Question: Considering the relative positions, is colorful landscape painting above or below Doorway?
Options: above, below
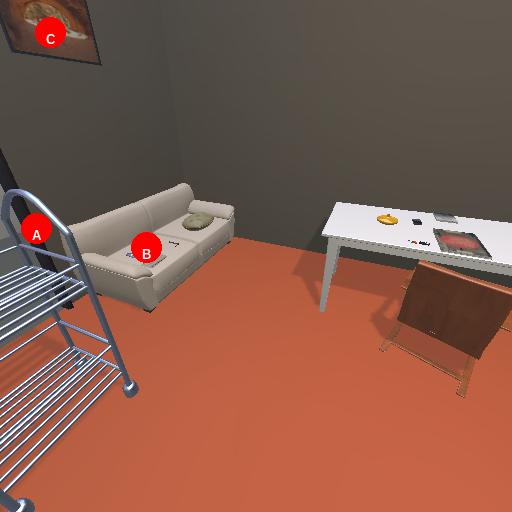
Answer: above